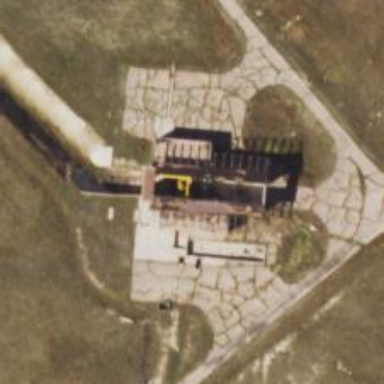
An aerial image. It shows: Military bunker.